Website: ulta-beauty
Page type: billing-address
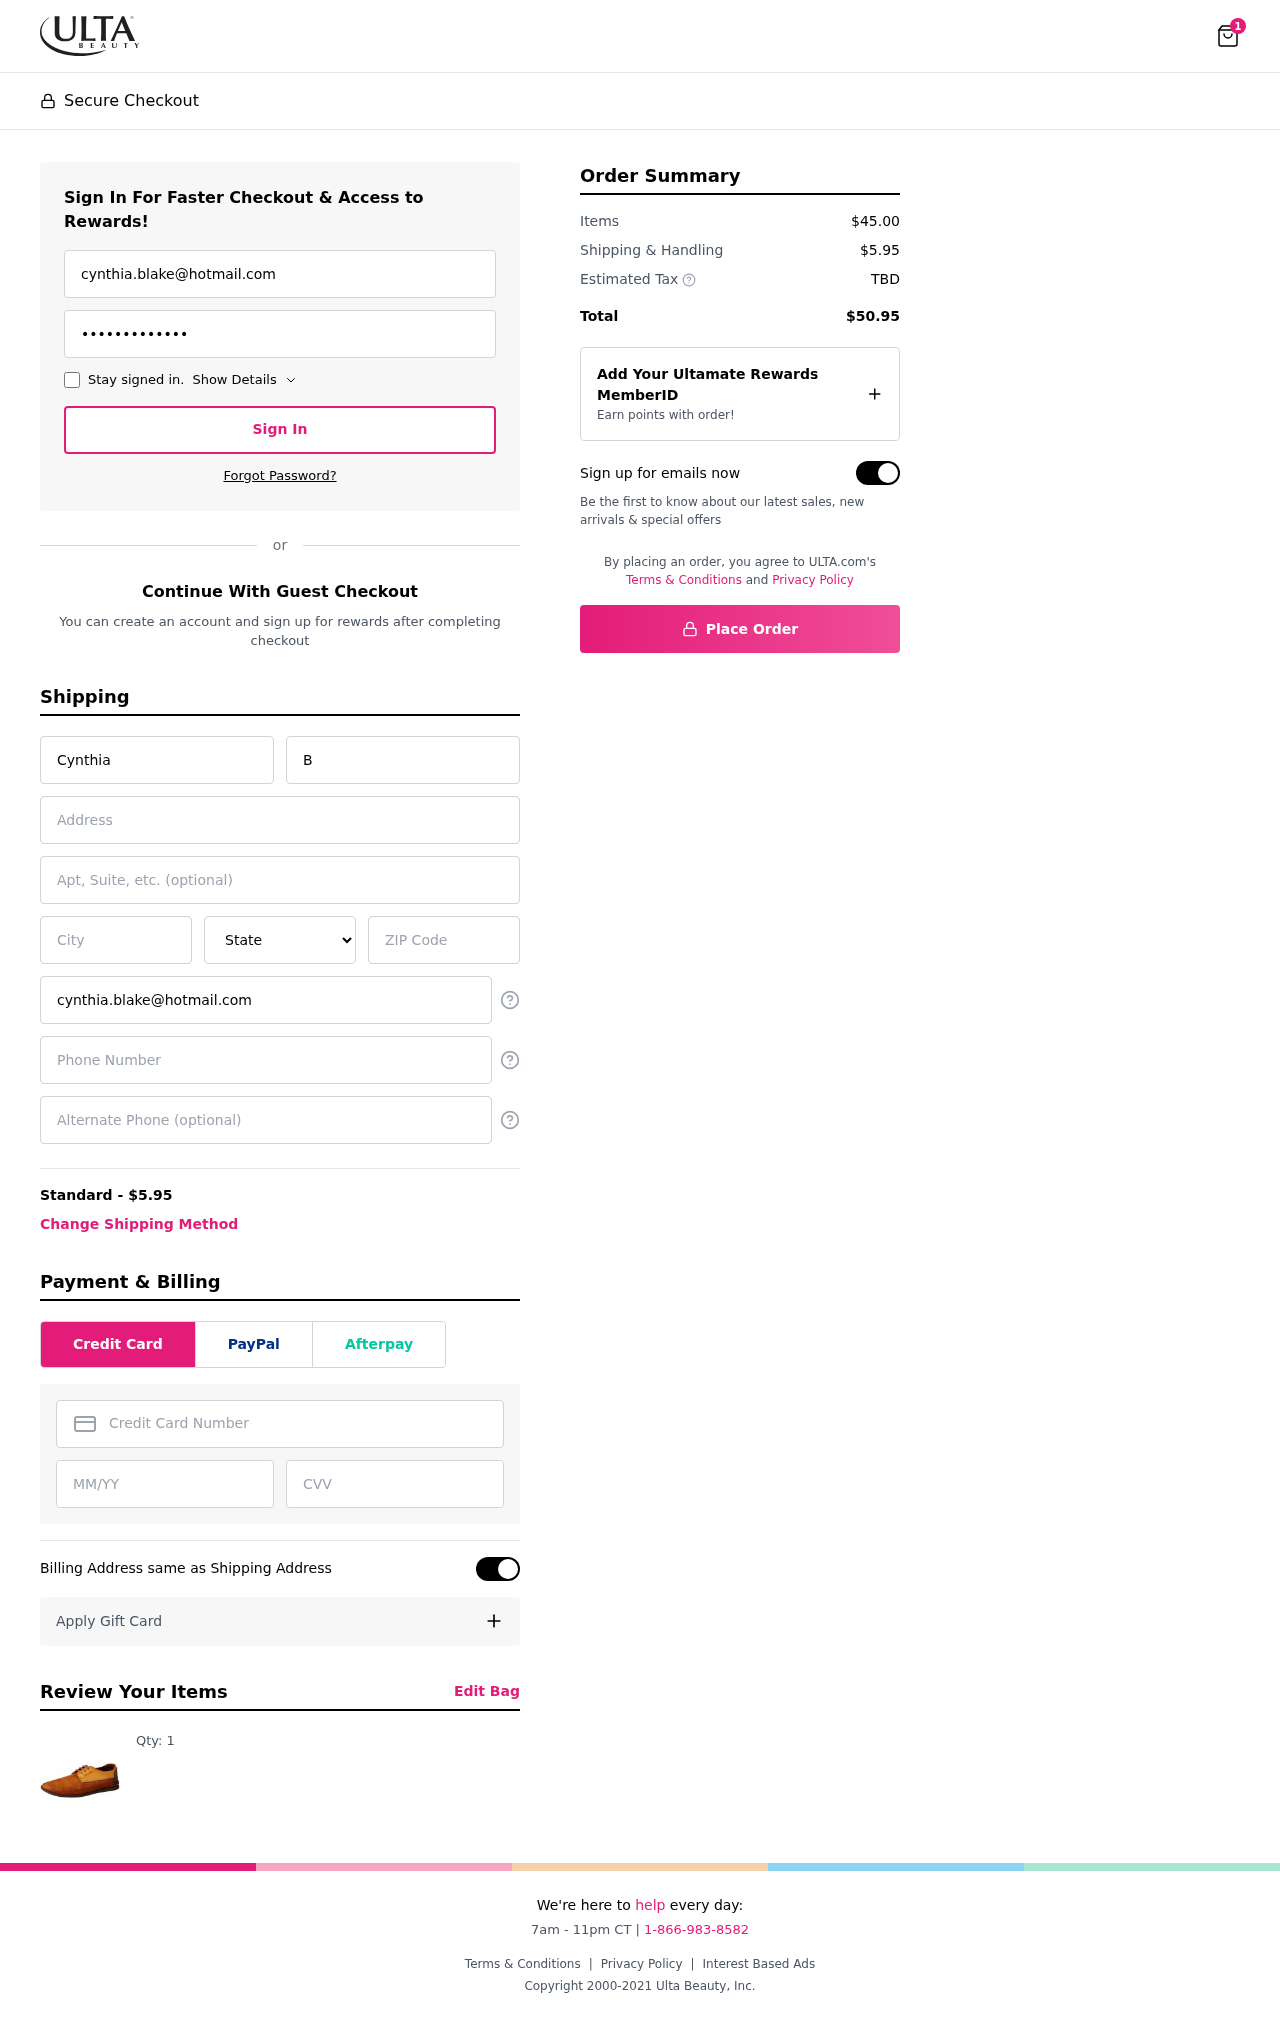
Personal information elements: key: PII_STATE
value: Louisiana
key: PII_EMAIL
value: cynthia.blake@hotmail.com
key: PII_FIRSTNAME
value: Cynthia
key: PII_LASTNAME
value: Blake
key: PII_STREET
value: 77754 Bowman Shore
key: PII_STREET2
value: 28959 Briggs Gateway
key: PII_CITY
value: West William
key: PII_POSTCODE
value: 17735
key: PII_PHONE
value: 9128044210
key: PII_CARD_NUMBER
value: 3711 0042 4970 316
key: PII_CARD_EXPIRY
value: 09/30
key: PII_CARD_CVV
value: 0150
Product elements: key: PRODUCT1_QUANTITY
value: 1
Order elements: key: ORDER_NUM_ITEMS
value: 1
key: ORDER_SHIPPING_COST
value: $5.95
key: ORDER_SUBTOTAL
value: $45.00
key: ORDER_TOTAL
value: $50.95